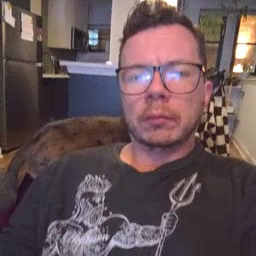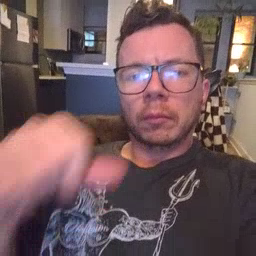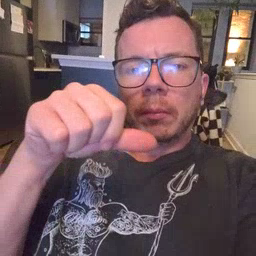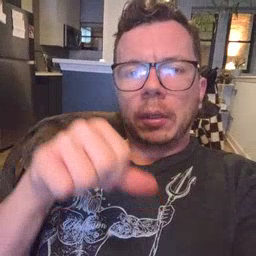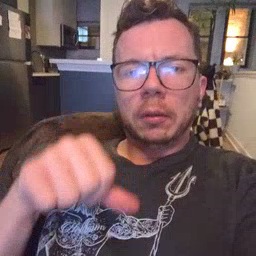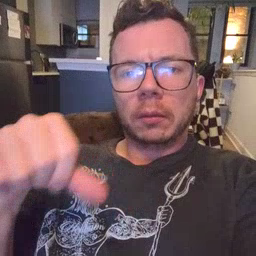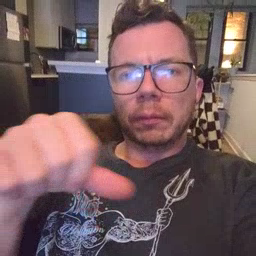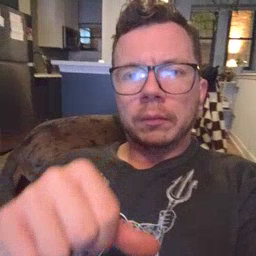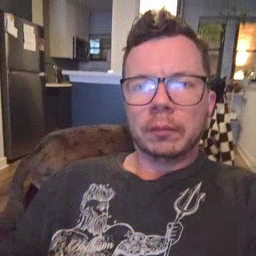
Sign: puzzle